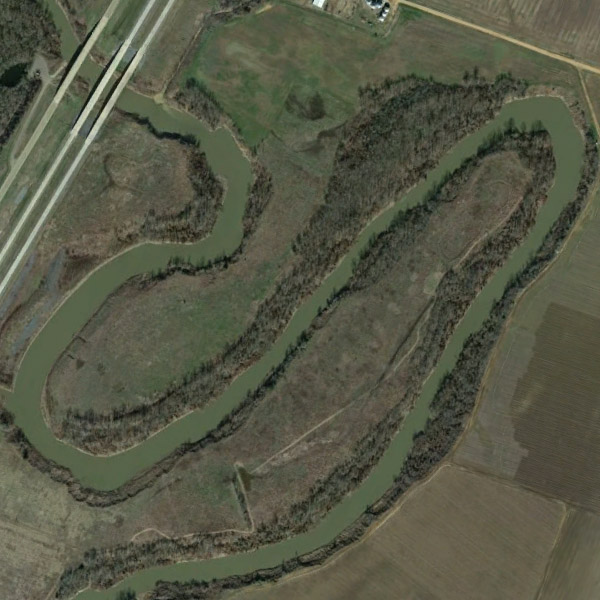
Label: River